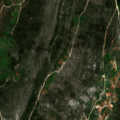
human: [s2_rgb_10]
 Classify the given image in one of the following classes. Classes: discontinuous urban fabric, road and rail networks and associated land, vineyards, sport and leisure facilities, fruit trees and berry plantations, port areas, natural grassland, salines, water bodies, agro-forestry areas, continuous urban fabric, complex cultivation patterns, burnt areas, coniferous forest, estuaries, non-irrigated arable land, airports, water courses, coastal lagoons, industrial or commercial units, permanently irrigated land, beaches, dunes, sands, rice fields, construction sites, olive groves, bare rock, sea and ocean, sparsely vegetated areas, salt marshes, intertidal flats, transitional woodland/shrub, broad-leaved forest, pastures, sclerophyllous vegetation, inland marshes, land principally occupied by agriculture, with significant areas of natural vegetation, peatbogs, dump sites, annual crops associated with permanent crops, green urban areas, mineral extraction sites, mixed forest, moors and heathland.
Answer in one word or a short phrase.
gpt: complex cultivation patterns, land principally occupied by agriculture, with significant areas of natural vegetation, natural grassland, sclerophyllous vegetation, transitional woodland/shrub